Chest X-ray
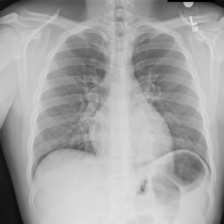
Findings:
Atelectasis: negative
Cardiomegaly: negative
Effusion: negative
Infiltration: negative
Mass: negative
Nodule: negative
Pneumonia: negative
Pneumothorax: negative
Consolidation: negative
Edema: negative
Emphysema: negative
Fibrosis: negative
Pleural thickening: negative
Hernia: negative